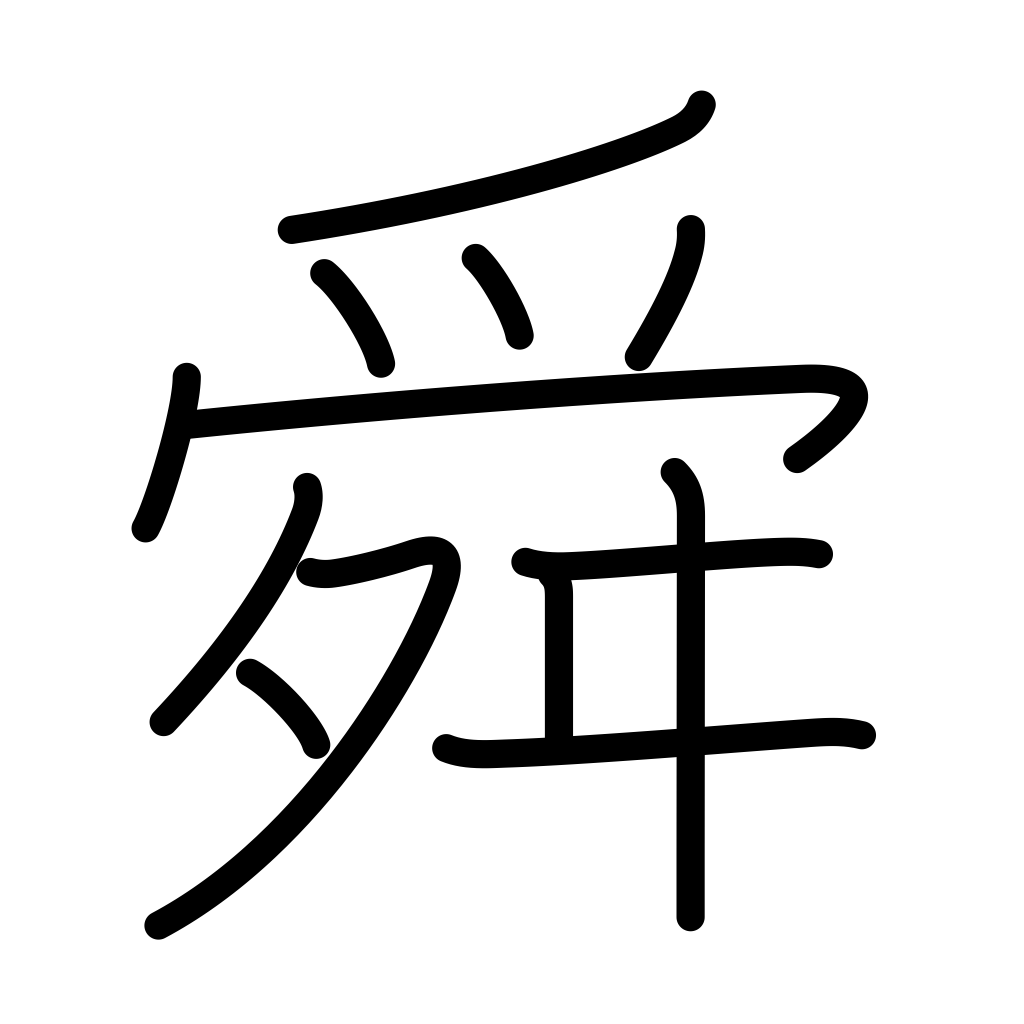
Meaning: type of morning glory, rose of Sharon, althea